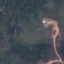
Land use / land cover class: HerbaceousVegetation